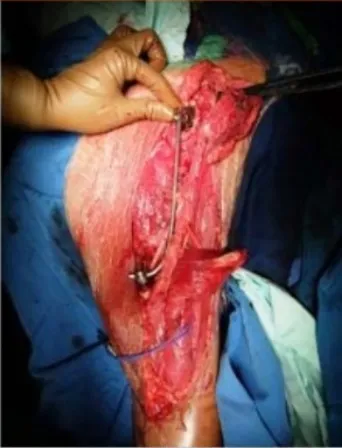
Pedicle Screw Insertion. Rod Application.
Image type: medical_photograph (other_medical_photograph)